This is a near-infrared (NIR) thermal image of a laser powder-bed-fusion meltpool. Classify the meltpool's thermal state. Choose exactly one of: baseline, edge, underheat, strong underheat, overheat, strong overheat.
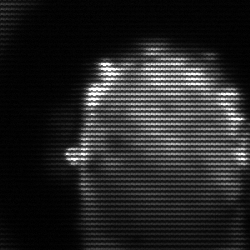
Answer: baseline